Question: This question is a follow up to a previous question I had
<URL>
I'm exploring the idea of using an android phone to SMS or robot talk a pin/token code to a user's home phone or mobile device. I'm looking at using android because the hardware would be cheap and I'll be able to install the application I'd make with no issues.
User's should be logging onto the system about once a day. The application currently has 75 users. User's are not guaranteed to have a cell phone.
I have a few questions:
Is this a viable 2nd form of authentication?
Is there a cheaper way of accomplishing this?
The workflow is as follows.
User goes to webapp enters user name, selects type of notification they want, SMS or Speech and submits.
The webapp (in my case C# .net) verifies the user exists and looks up the phone number we have on record.
The web app creates a token that will expire in a set amount of time and somehow communicates this and the phone number to the android device. (XML, files or anything really)
The android phone has an application that checks the XML file or folder containing files with the information on a set interval and performs a SMS or phones the person and tells them the token with the robot voice.
The phone then notifies the webapp that the message was sent or failed and the webapp notifies the user.
Here is a picture of what I'm thinking.

Thanks for any feedback. Security is not my strong suit.
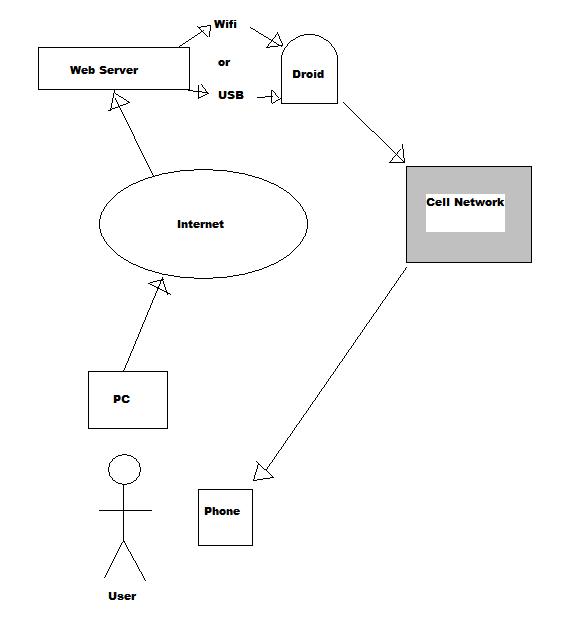
Answer: You can do this for SMS, but not for a voice recording. You also probably don't want to... but I'll get to that in a moment.
To get the android phone to do things as the delegate of your webserver, you probably want to enable usb debugging on the phone, then use the adb tool to set up a port forward so that a particular local port on the web server forwards to a port on the phone, where you will have a service listening. Keeping that service running may be a little tricky as android is really designed around user-interactive applications, but it probably can be done, especially if you root the phone and launch a native executable with its OOM killer values set to protect it.
You cannot play recorded voice messages into the call audio on today's android phones because the in-call audio bypasses the linux subsystem and is handled instead by the other (radio, etc) processor core. You might be able to do something with a headset cable wired to loopback... but this is getting extreme.
Probably an android phone is not the solution to your application problem... you are going to be dependent on the cell network, on maintaining a plan, and your carrier might allege some grounds for objection.
I think it would be far more appropriate to look into using an sms gateway service, and probably a voip gateway service if the user elects voice notification. Probably someone is already selling a solution to your complete problem.